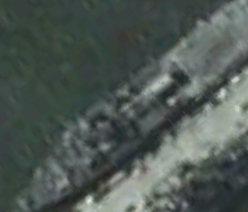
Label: combat